Question: I am using SQLFire. I am doing an assignment and when beginning the assignment I came across that I couldn't return a particular value. See this SQL Fiddle, it contains the EXACT data in the table that I am using in my assignment and it contains the SQL Statement that i have tried.
FIDDLE: <URL>
What i want to be outputted is:
'''
Rate | RentalCode
-----------------
350 | WL
'''
I am getting this error when I type my code into SQL Fire.

I Have been told NOT to use the ORDER BY clause and I have not learnt 'LIMIT'
Thank you
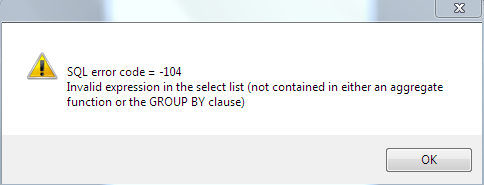
Answer: You need to have 'GROUP BY' clause since you have non-aggregated column in the 'SELECT' clause
'''
SELECT MIN(Rate), Rentalcode
FROM RentalRates
GROUP BY Rentalcode
'''
Since you want to get the lowest rate, I think this is the better way than using 'ORDER BY - LIMIT' since it supports multiple records having the lowest rate.
'''
SELECT *
FROM RentalRates
WHERE rate = (SELECT MIN(rate) FROM rentalrates)
'''